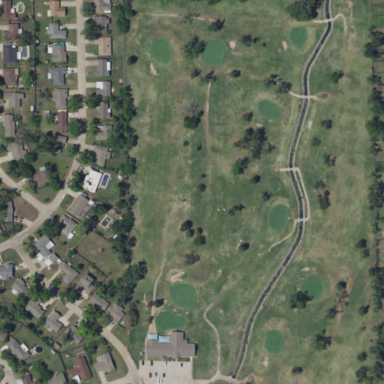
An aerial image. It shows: Golf course surrounded by greenery.